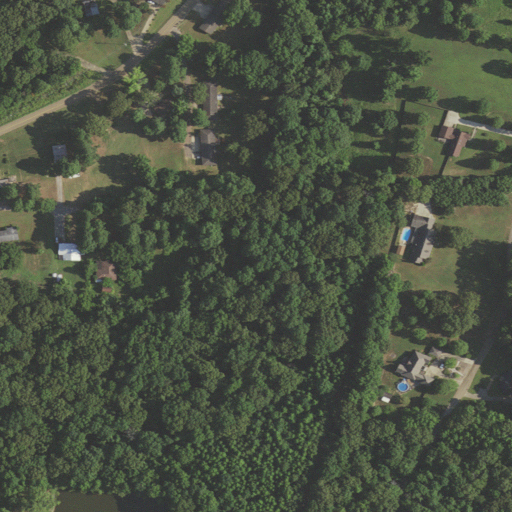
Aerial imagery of ridge(s) in Arkansas named Crowley Ridge containing mixed forest, deciduous forest, low intensity development, open development, pasture, shrub, herbaceous wetlands, medium intensity development, and woody wetlands